Field crop: maize
Growth stage: 1
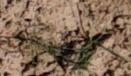
Species: lolium